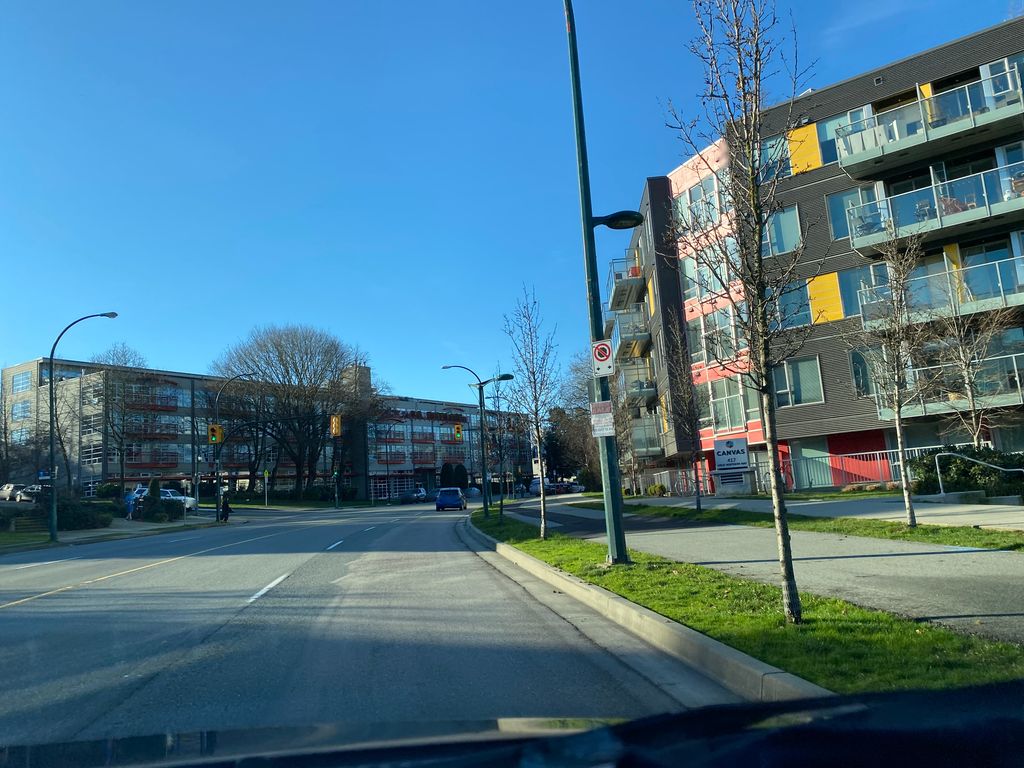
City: vancouver